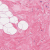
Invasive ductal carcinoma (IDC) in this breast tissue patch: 0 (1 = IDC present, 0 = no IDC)